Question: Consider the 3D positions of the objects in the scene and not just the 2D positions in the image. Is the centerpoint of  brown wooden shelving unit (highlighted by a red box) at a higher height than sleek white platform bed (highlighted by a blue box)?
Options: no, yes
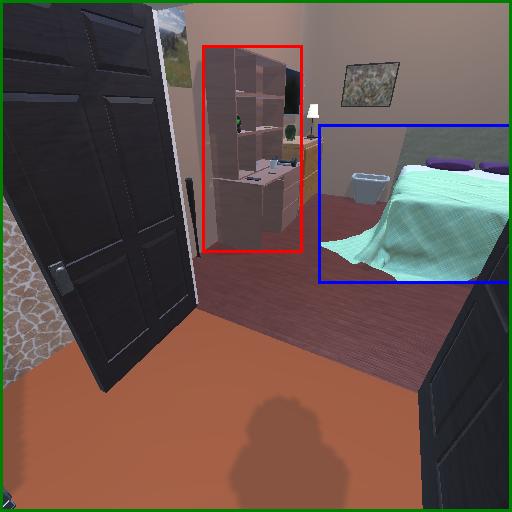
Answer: no